Question: I have this XML file from which I'm grabbing all the data:
'''
<?xml version="1.0" encoding="utf-8"?>
<Tabel>
<Member>
<Naam>Cruciatum</Naam>
<Kills>10</Kills>
<Deaths>2</Deaths>
<Score>2222</Score>
</Member>
<Member>
<Naam>test</Naam>
<Kills>123</Kills>
<Deaths>12</Deaths>
<Score>12222</Score>
</Member>
<Member>
<Naam>test2</Naam>
<Kills>159</Kills>
<Deaths>12</Deaths>
<Score>2222</Score>
</Member>
<Member>
<Naam>test3</Naam>
<Kills>159</Kills>
<Deaths>122</Deaths>
<Score>222284</Score>
</Member>
<Member>
<Naam>test4</Naam>
<Kills>15</Kills>
<Deaths>1229</Deaths>
<Score>129453</Score>
</Member>
</Tabel>
'''
I got it all to show in 5 different listboxes (1 for each childnode under "Member").
I have this following code to do that.
'''
Public Class Rank
Dim memberNodes As XmlNodeList
Dim memberNode As XmlNode
Dim x As Short
Dim dataNodes As XmlNodeList
Dim firstinrow As Boolean
Dim datalist(5) As String
Dim y As Short
Private Sub Rank_Load(sender As System.Object, e As System.EventArgs) Handles MyBase.Load
lstView.Items.Clear()
x = 0
Dim doc As New XmlDocument()
doc.Load("C:\Members.xml")
memberNodes = doc.GetElementsByTagName("Member")
For Each memberNode In memberNodes
dataNodes = memberNode.ChildNodes
y = 1
For Each dataNode As XmlNode In dataNodes
datalist(y) = dataNode.InnerText
datalist(0) = (x + 1).ToString
y += 1
Next
datalist(5) = datalist(4)
datalist(4) = FormatNumber((datalist(2) / datalist(3)), 3)
Dim lvi As New ListViewItem(datalist)
lstView.Items.Add(lvi)
x += 1
Next
End Sub
End Class
'''
That code is working fine for now, displaying the full list.
But now I need all the data sorted by the values in the Score column of the listview, so for in the following example:

I would need the first line to say: "1 test3 159 122 1.303 222284"
Second line the 2nd place on Score, etc.
Instead of seperate listboxes I'm now using 1 listview, as recommended by @SteveDog
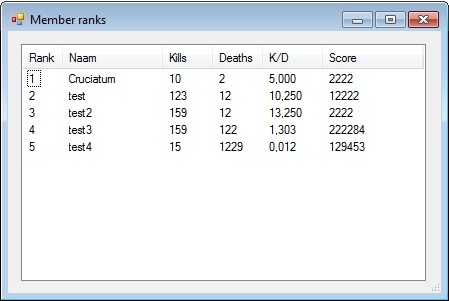
Answer: Instead of separate list boxes, use a ListView control with the View property set to Details, or use a DataGridView control. If you must use separate list boxes like that, you will need to implement the IComparable interface on each class to override the sorting.
Sorting in a ListView control is admittedly a bit of a pain. It's nice to have it be so flexible, but it's a pain when all you want to do is a simple sort. First, you need to create a sorter object that implements the IComparer interface. For instance:
'''
Public Class ScoreSorter
Implements IComparer
Public Function Compare(ByVal x As Object, ByVal y As Object) As Integer Implements IComparer.Compare
Try
Dim xItem As ListViewItem = CType(x, ListViewItem)
Dim yItem As ListViewItem = CType(y, ListViewItem)
Dim xInt As Integer = Integer.Parse(xItem.SubItems(5).Text)
Dim yInt As Integer = Integer.Parse(yItem.SubItems(5).Text)
Return yInt - xInt
Catch
Return 0
End Try
End Function
End Class
'''
Then you need to set the ListView control's ListViewItemSorter property to a new instance of the sorter object, then tell it to sort, such as:
'''
ListView1.ListViewItemSorter = New ScoreSorter()
ListView1.Sort()
'''